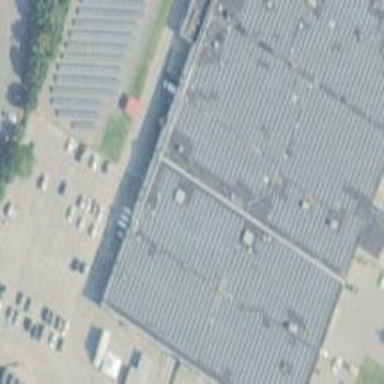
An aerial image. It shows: Solar power generator with photovoltaic panels.